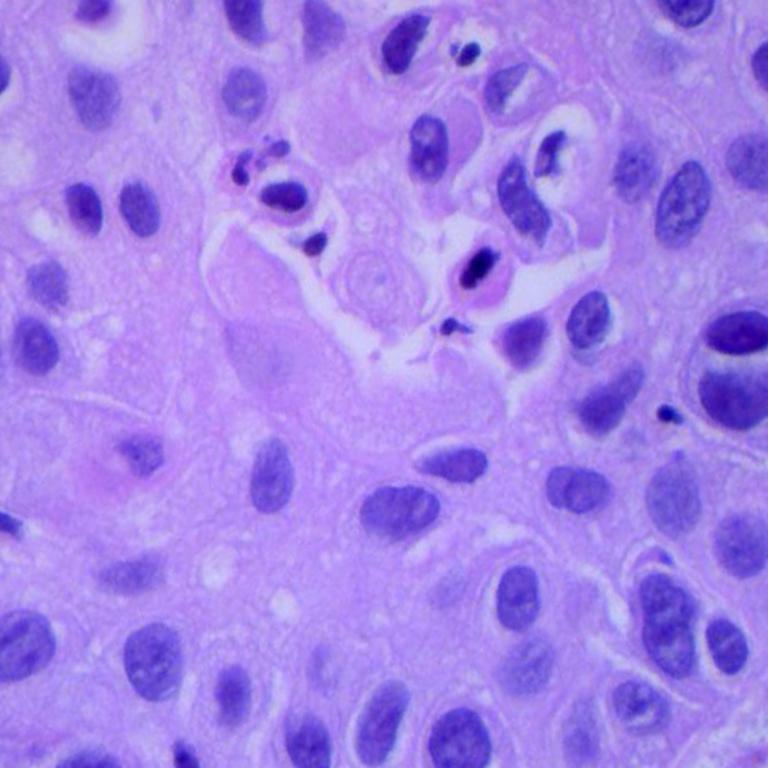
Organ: lung
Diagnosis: squamous carcinomas